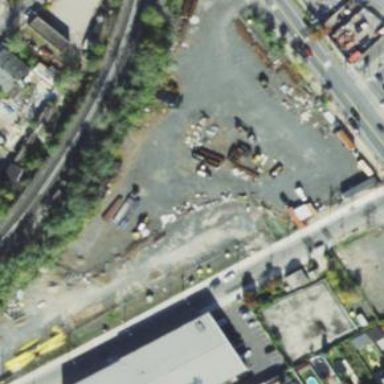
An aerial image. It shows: Brownfield site.